Interaction volume radius: 10 \u00c5
Interaction volume height: 30 \u00c5
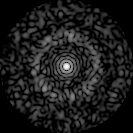
Disorder parameter: 0.8488